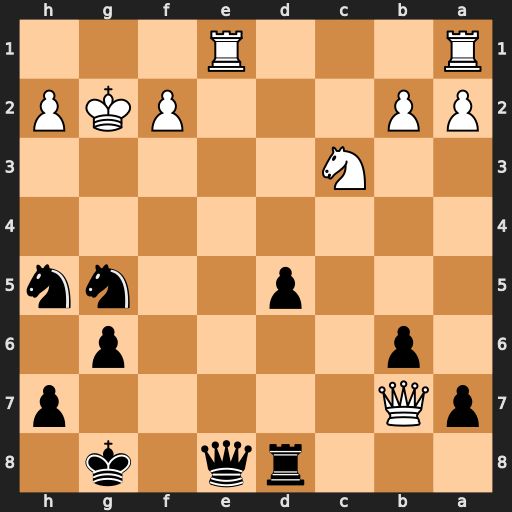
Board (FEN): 3rq1k1/pQ5p/1p4p1/3p2nn/8/2N5/PP3PKP/R3R3
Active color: b
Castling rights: -
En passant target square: -
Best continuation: Qf8 Qe7 Qf3+